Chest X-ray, PA view. Patient: 69 years old, sex M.
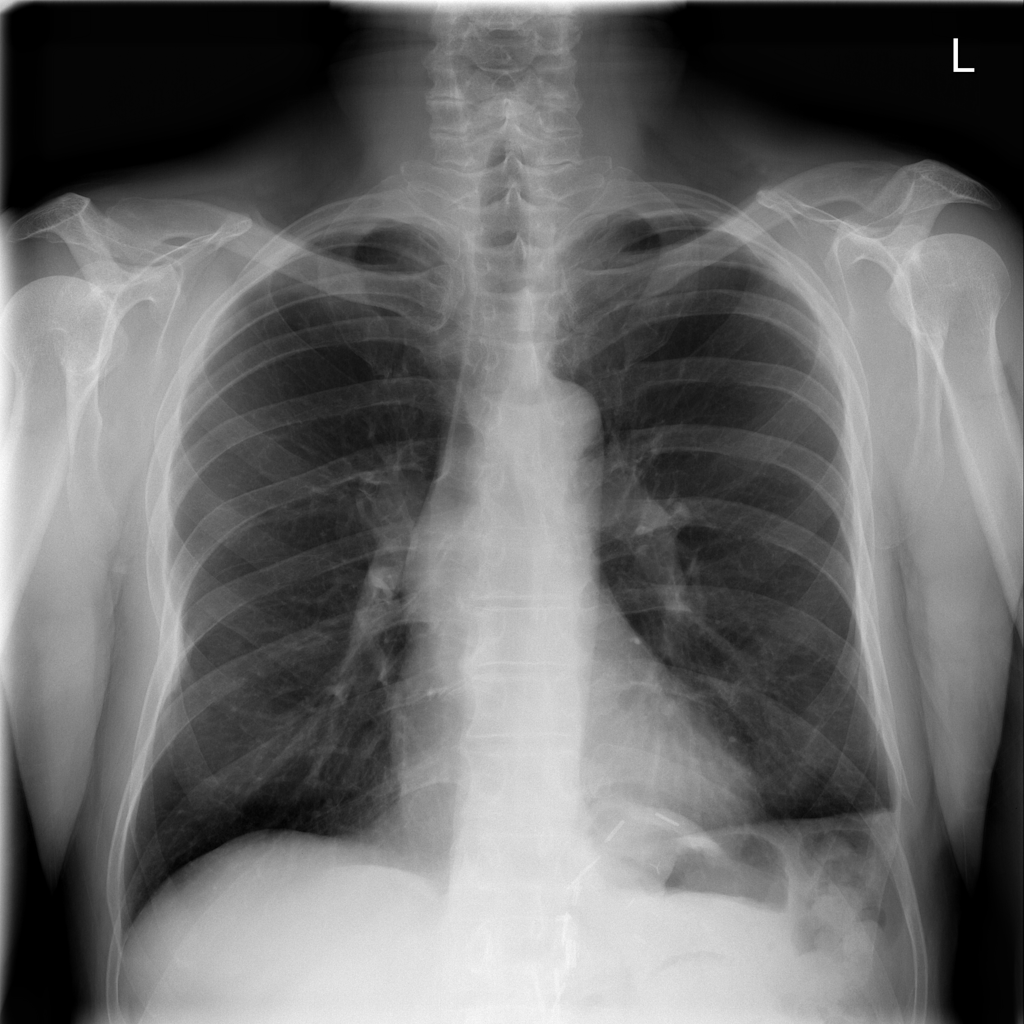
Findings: Hernia